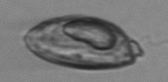
Label: Katodinium_or_Torodinium